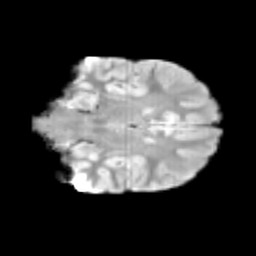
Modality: T2w
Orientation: coronal
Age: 11
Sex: male
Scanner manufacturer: siemens
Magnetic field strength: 3 T
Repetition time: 3.8 s
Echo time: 0.07 s